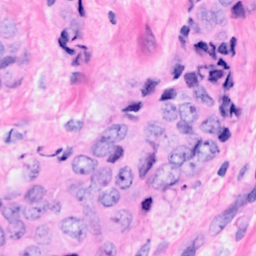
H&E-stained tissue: Breast